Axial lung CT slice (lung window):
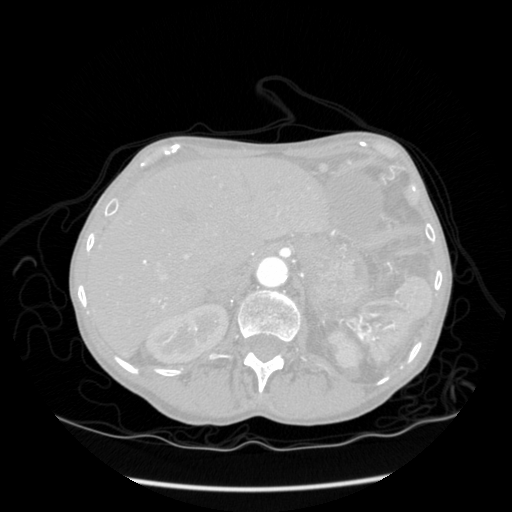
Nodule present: no